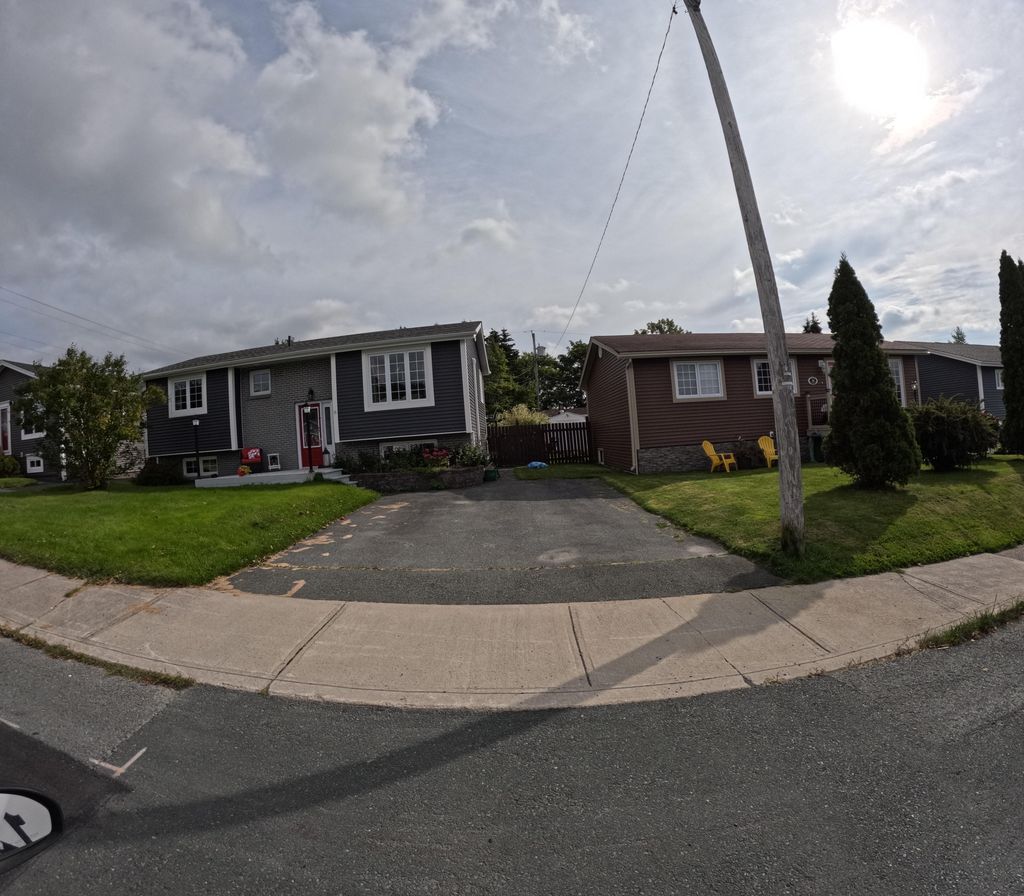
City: st_johns